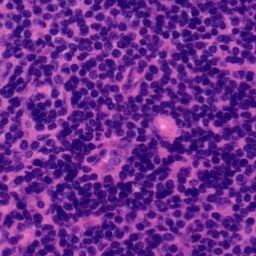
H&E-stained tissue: Tonsil